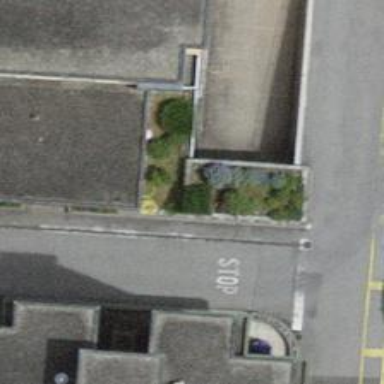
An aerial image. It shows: Parking entrance.